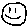
Label: smiley face